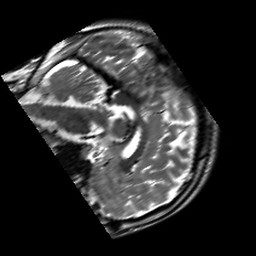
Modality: T2w
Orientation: sagittal
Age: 24
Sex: male
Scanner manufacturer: siemens
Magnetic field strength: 3 T
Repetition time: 7 s
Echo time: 0.09 s